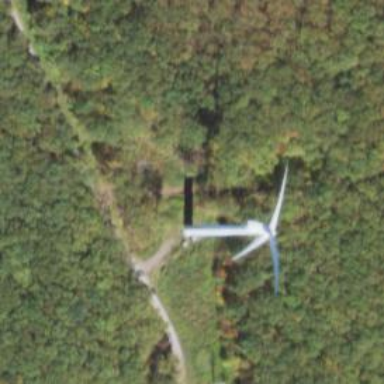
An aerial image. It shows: Wind turbine generator that utilizes wind as its source for generating electricity. It is of the horizontal axis type.